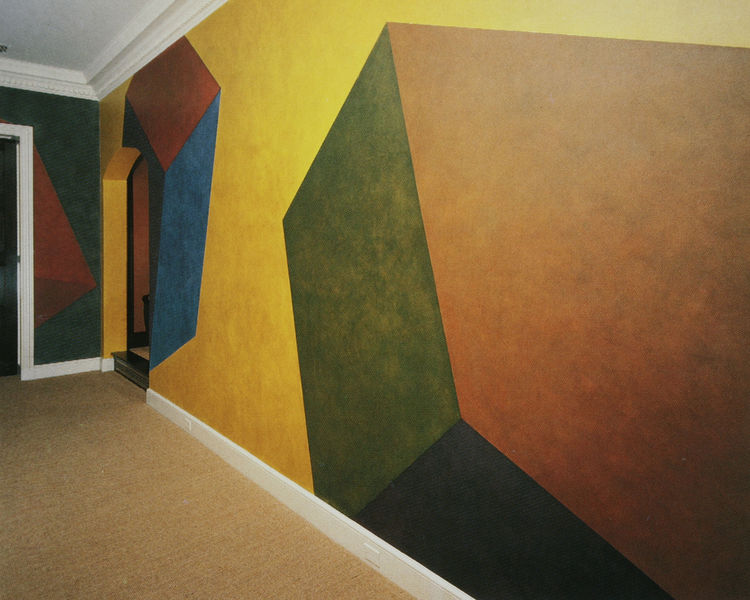
Titel: Installation Privatsammlung, New York - Tilted forms
Künstler: Sol Lewitt
Institution: Privatsammlung
Schlagwörter: blau, körper, schatten, weiß, gelb, grün, braun, licht, raum, schwarz, tür, rot, beige, teppich, wand, sockel, boden, decke, farbig, perspektive, moderne, abstrakt, farben, flächen, wandmalerei, durchgang, stufe, foto, rechtecke, fussboden, würfel, fries, geometrisch, sol, wandbild, illusion, geometrie, lewitt, kuben, installation, kubus, wandbemalung, sol lewitt, fußleiste, fdlächen, marmpriert